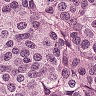
Metastatic tissue present: yes